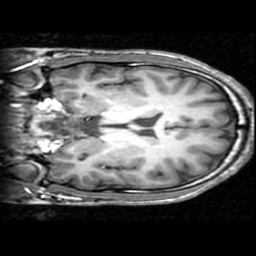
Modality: T1w
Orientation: coronal
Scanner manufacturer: ge
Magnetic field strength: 3 T
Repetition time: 0.009036 s
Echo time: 0.00184 s